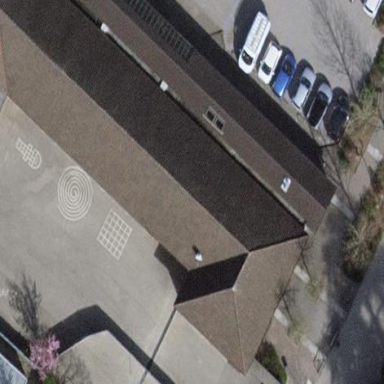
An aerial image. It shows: School building.